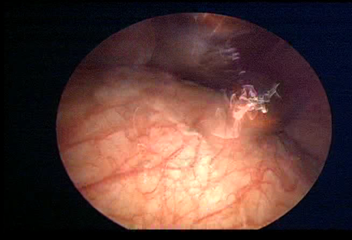
Modality: WLC
Class: Normal mucosa
Bladder cancer association: No